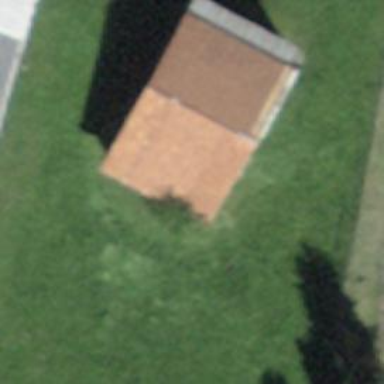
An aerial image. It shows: Barn.